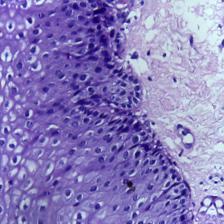
Diagnosis: Normal